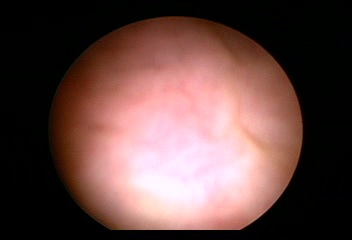
Modality: WLC
Class: Normal mucosa
Bladder cancer association: No